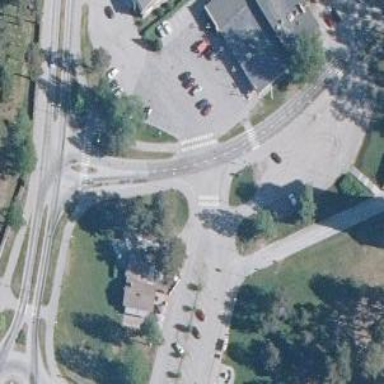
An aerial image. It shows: Zebra crossing on asphalt cycleway.